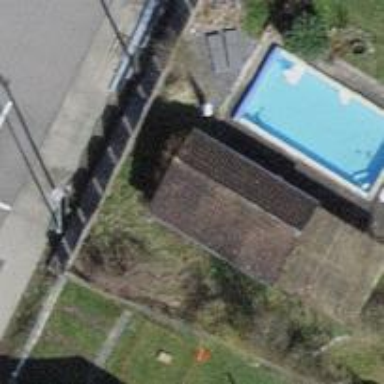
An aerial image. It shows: Swimming pool located in leisure land.